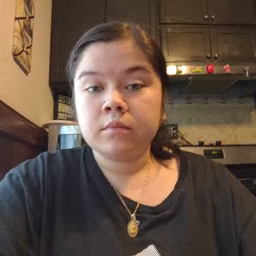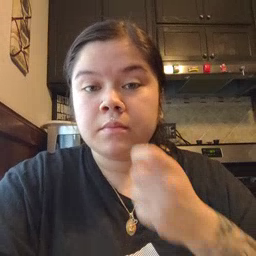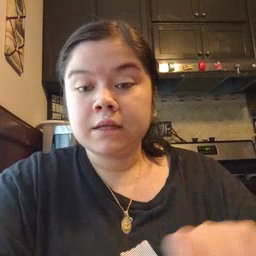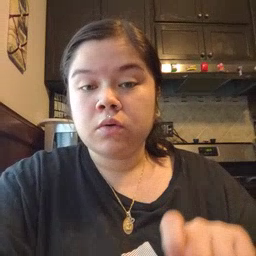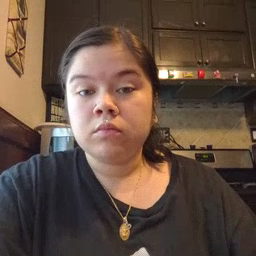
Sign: pencil